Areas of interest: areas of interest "Church"
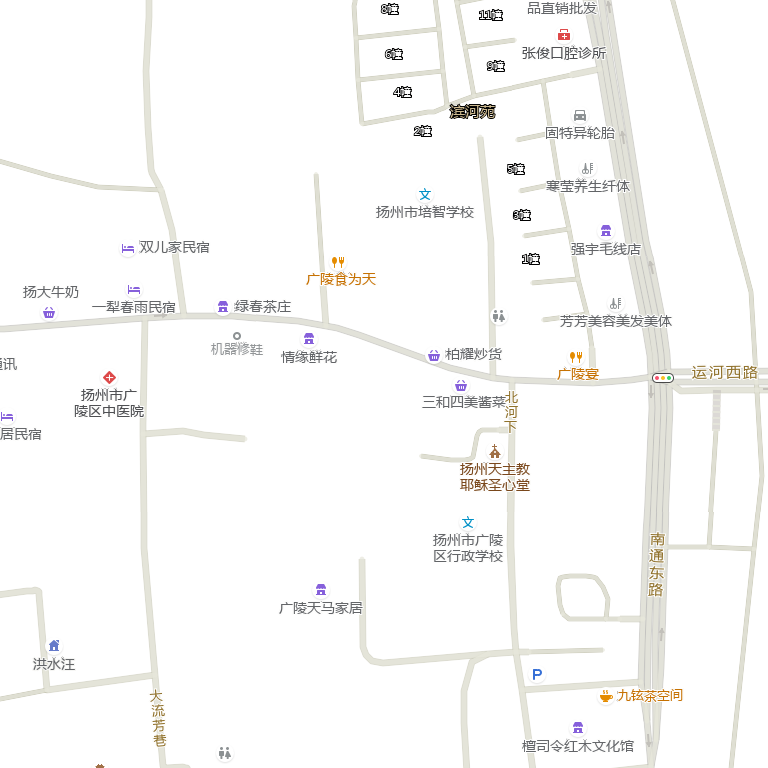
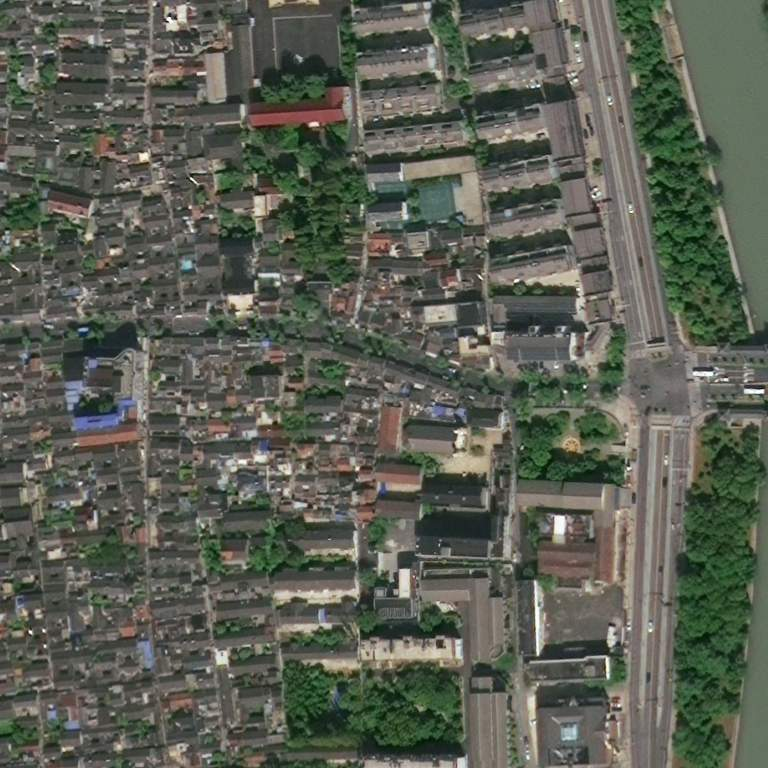